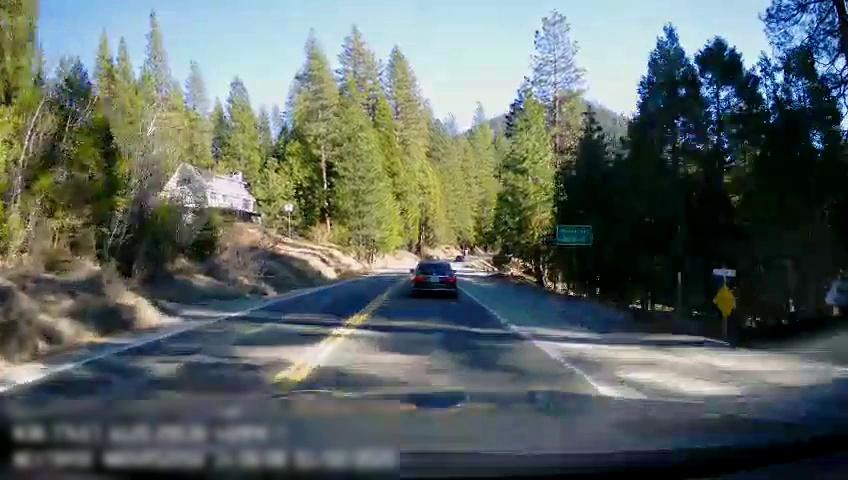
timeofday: Day
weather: Sunny
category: Drivable Space
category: Vehicles | Car
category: Lanes | Opposite Lane
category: Lanes | Opposite Lane
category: Lanes | Current Lane
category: Lanes | Current Lane
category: Traffic | Signs
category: Traffic | Signs
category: Traffic | Signs